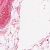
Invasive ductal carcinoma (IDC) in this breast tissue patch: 0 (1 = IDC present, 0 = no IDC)